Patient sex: M
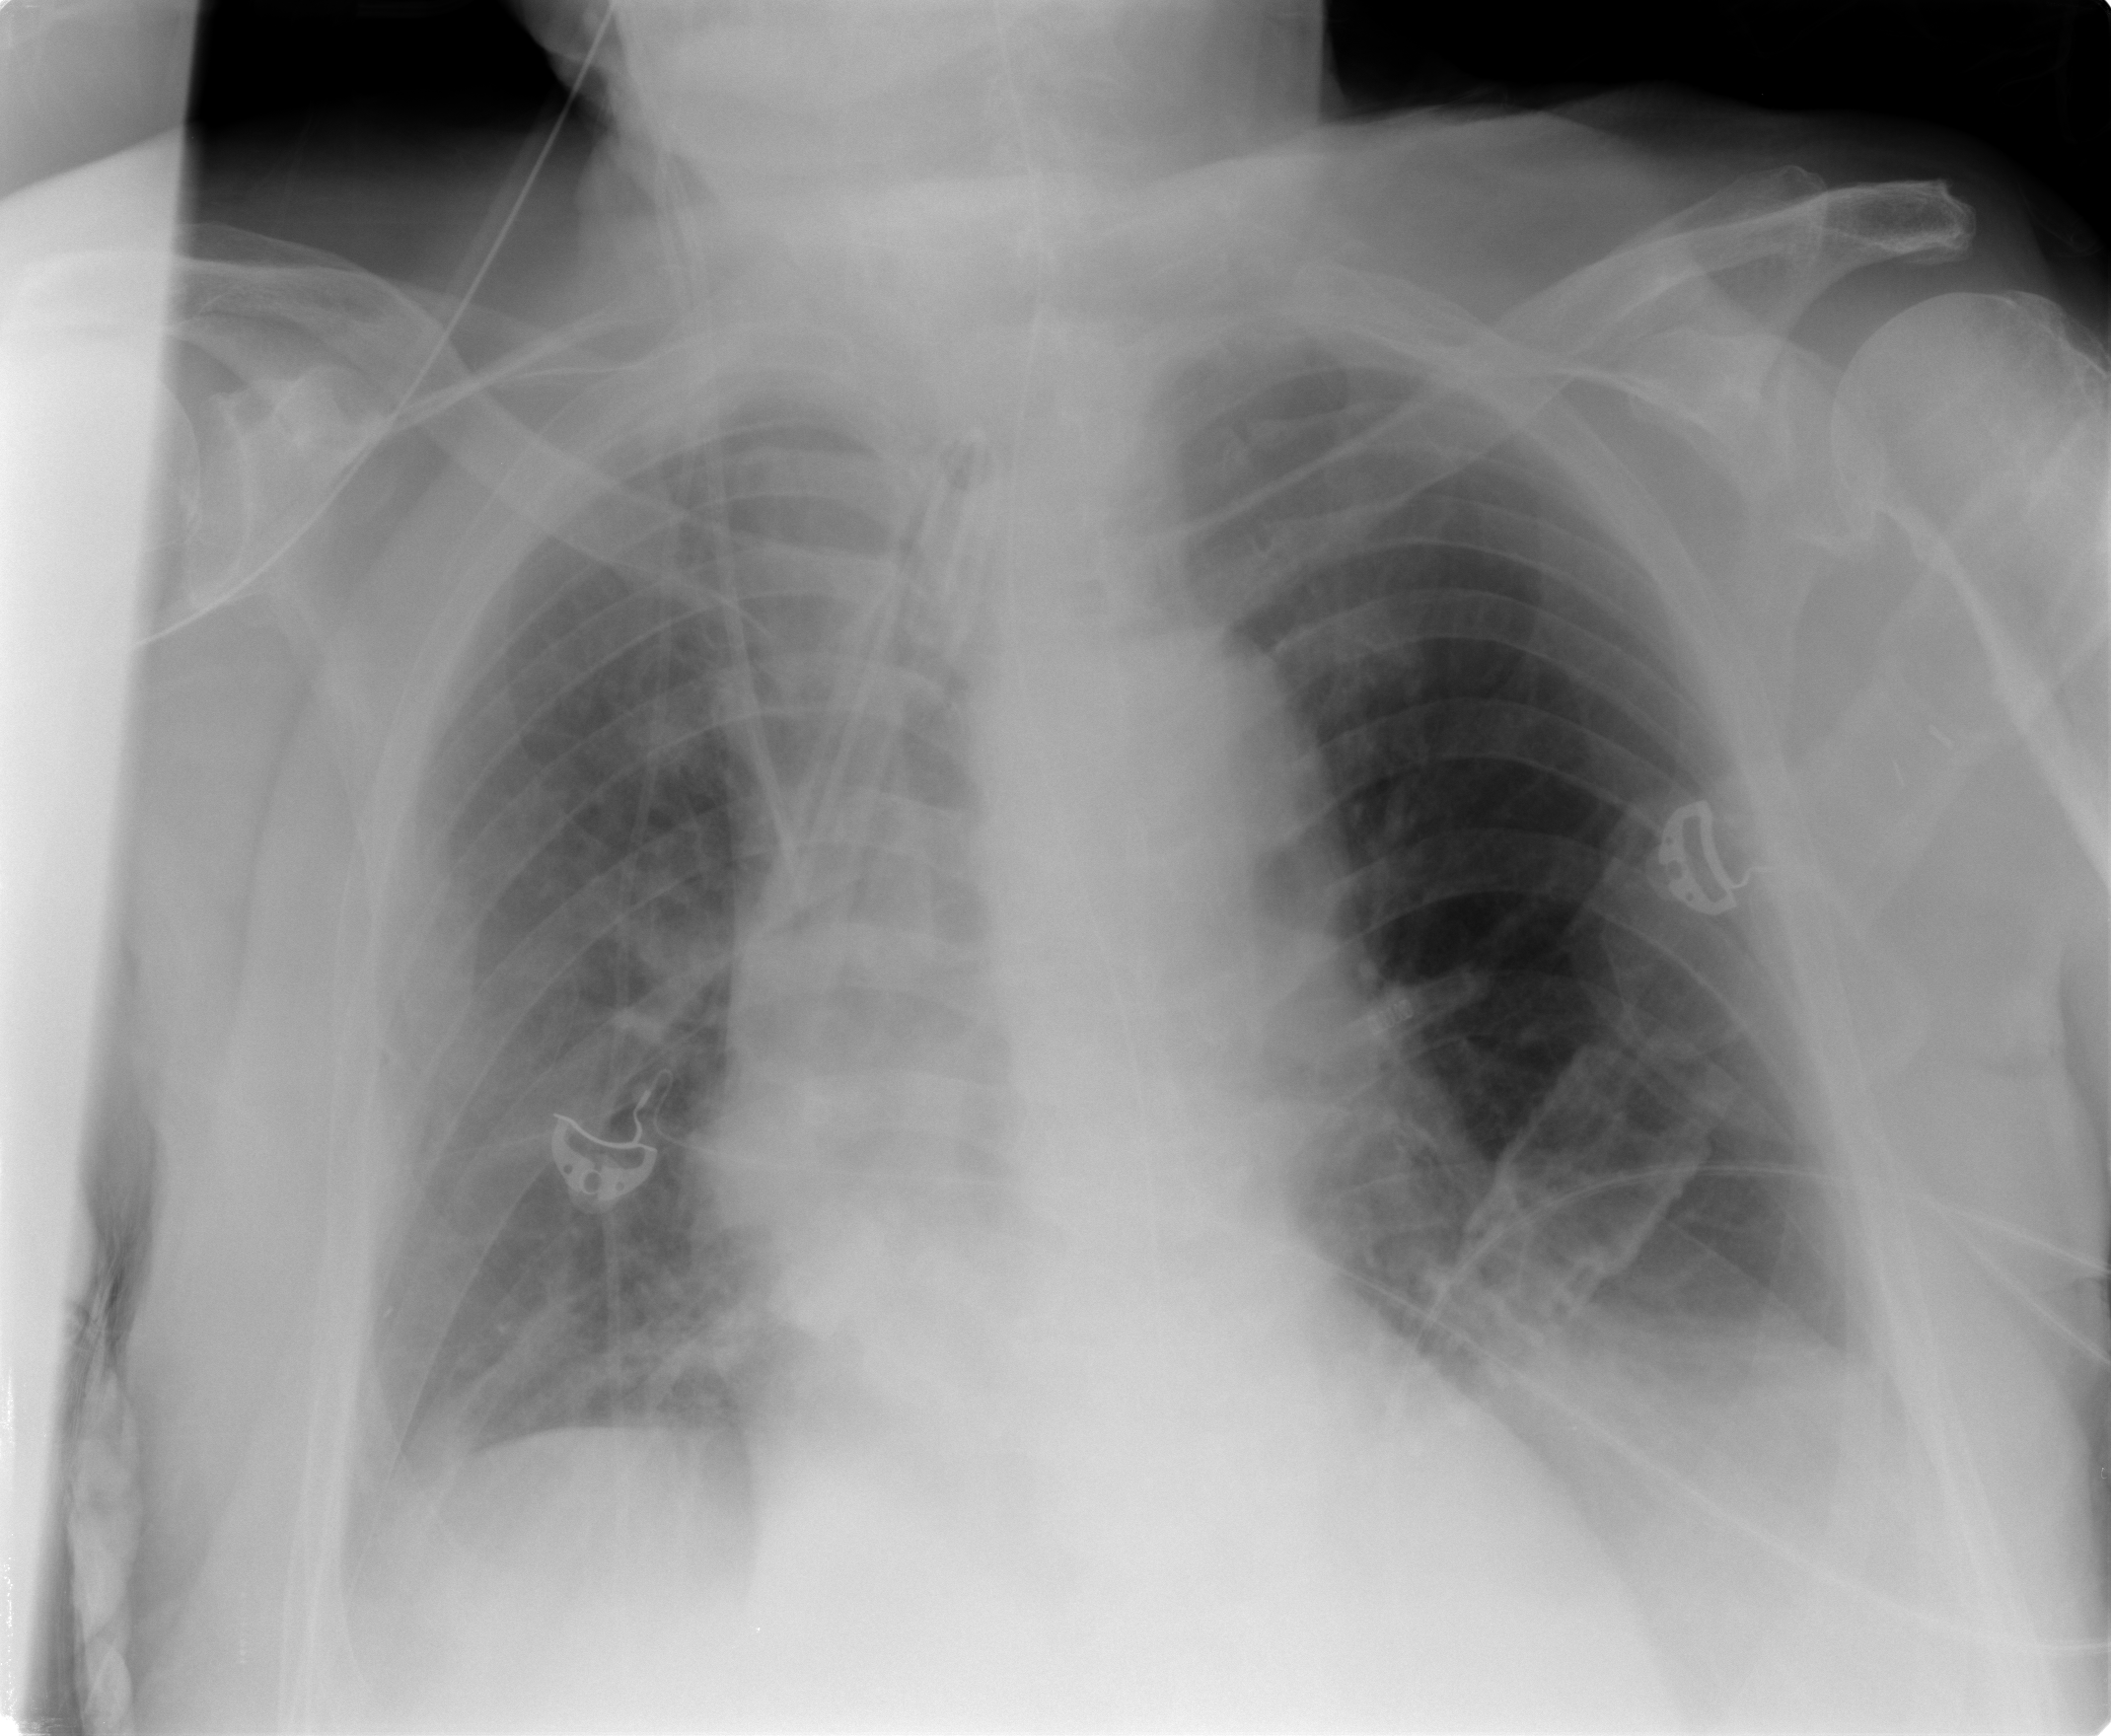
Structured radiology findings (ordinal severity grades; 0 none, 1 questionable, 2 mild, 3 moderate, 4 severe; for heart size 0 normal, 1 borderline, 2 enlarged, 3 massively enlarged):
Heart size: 2
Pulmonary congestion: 0
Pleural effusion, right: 2
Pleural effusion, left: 1
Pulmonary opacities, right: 0
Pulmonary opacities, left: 0
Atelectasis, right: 2
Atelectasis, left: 1